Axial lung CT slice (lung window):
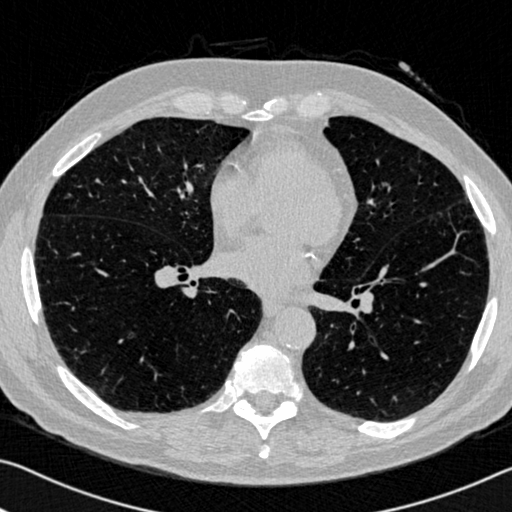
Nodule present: no